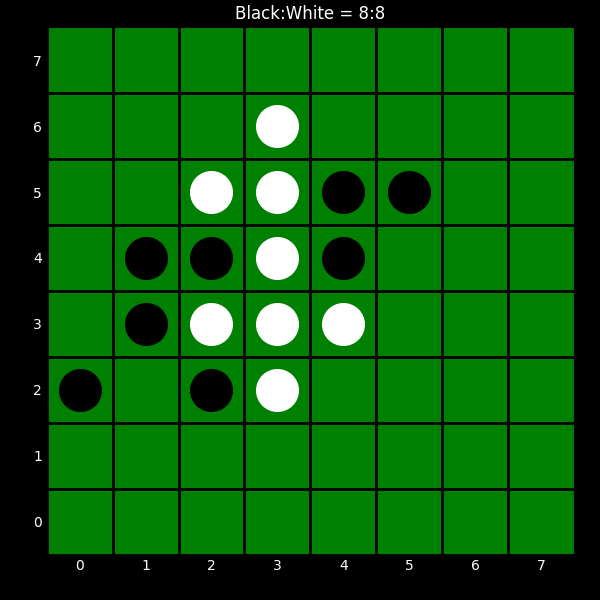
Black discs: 8
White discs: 8